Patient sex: M
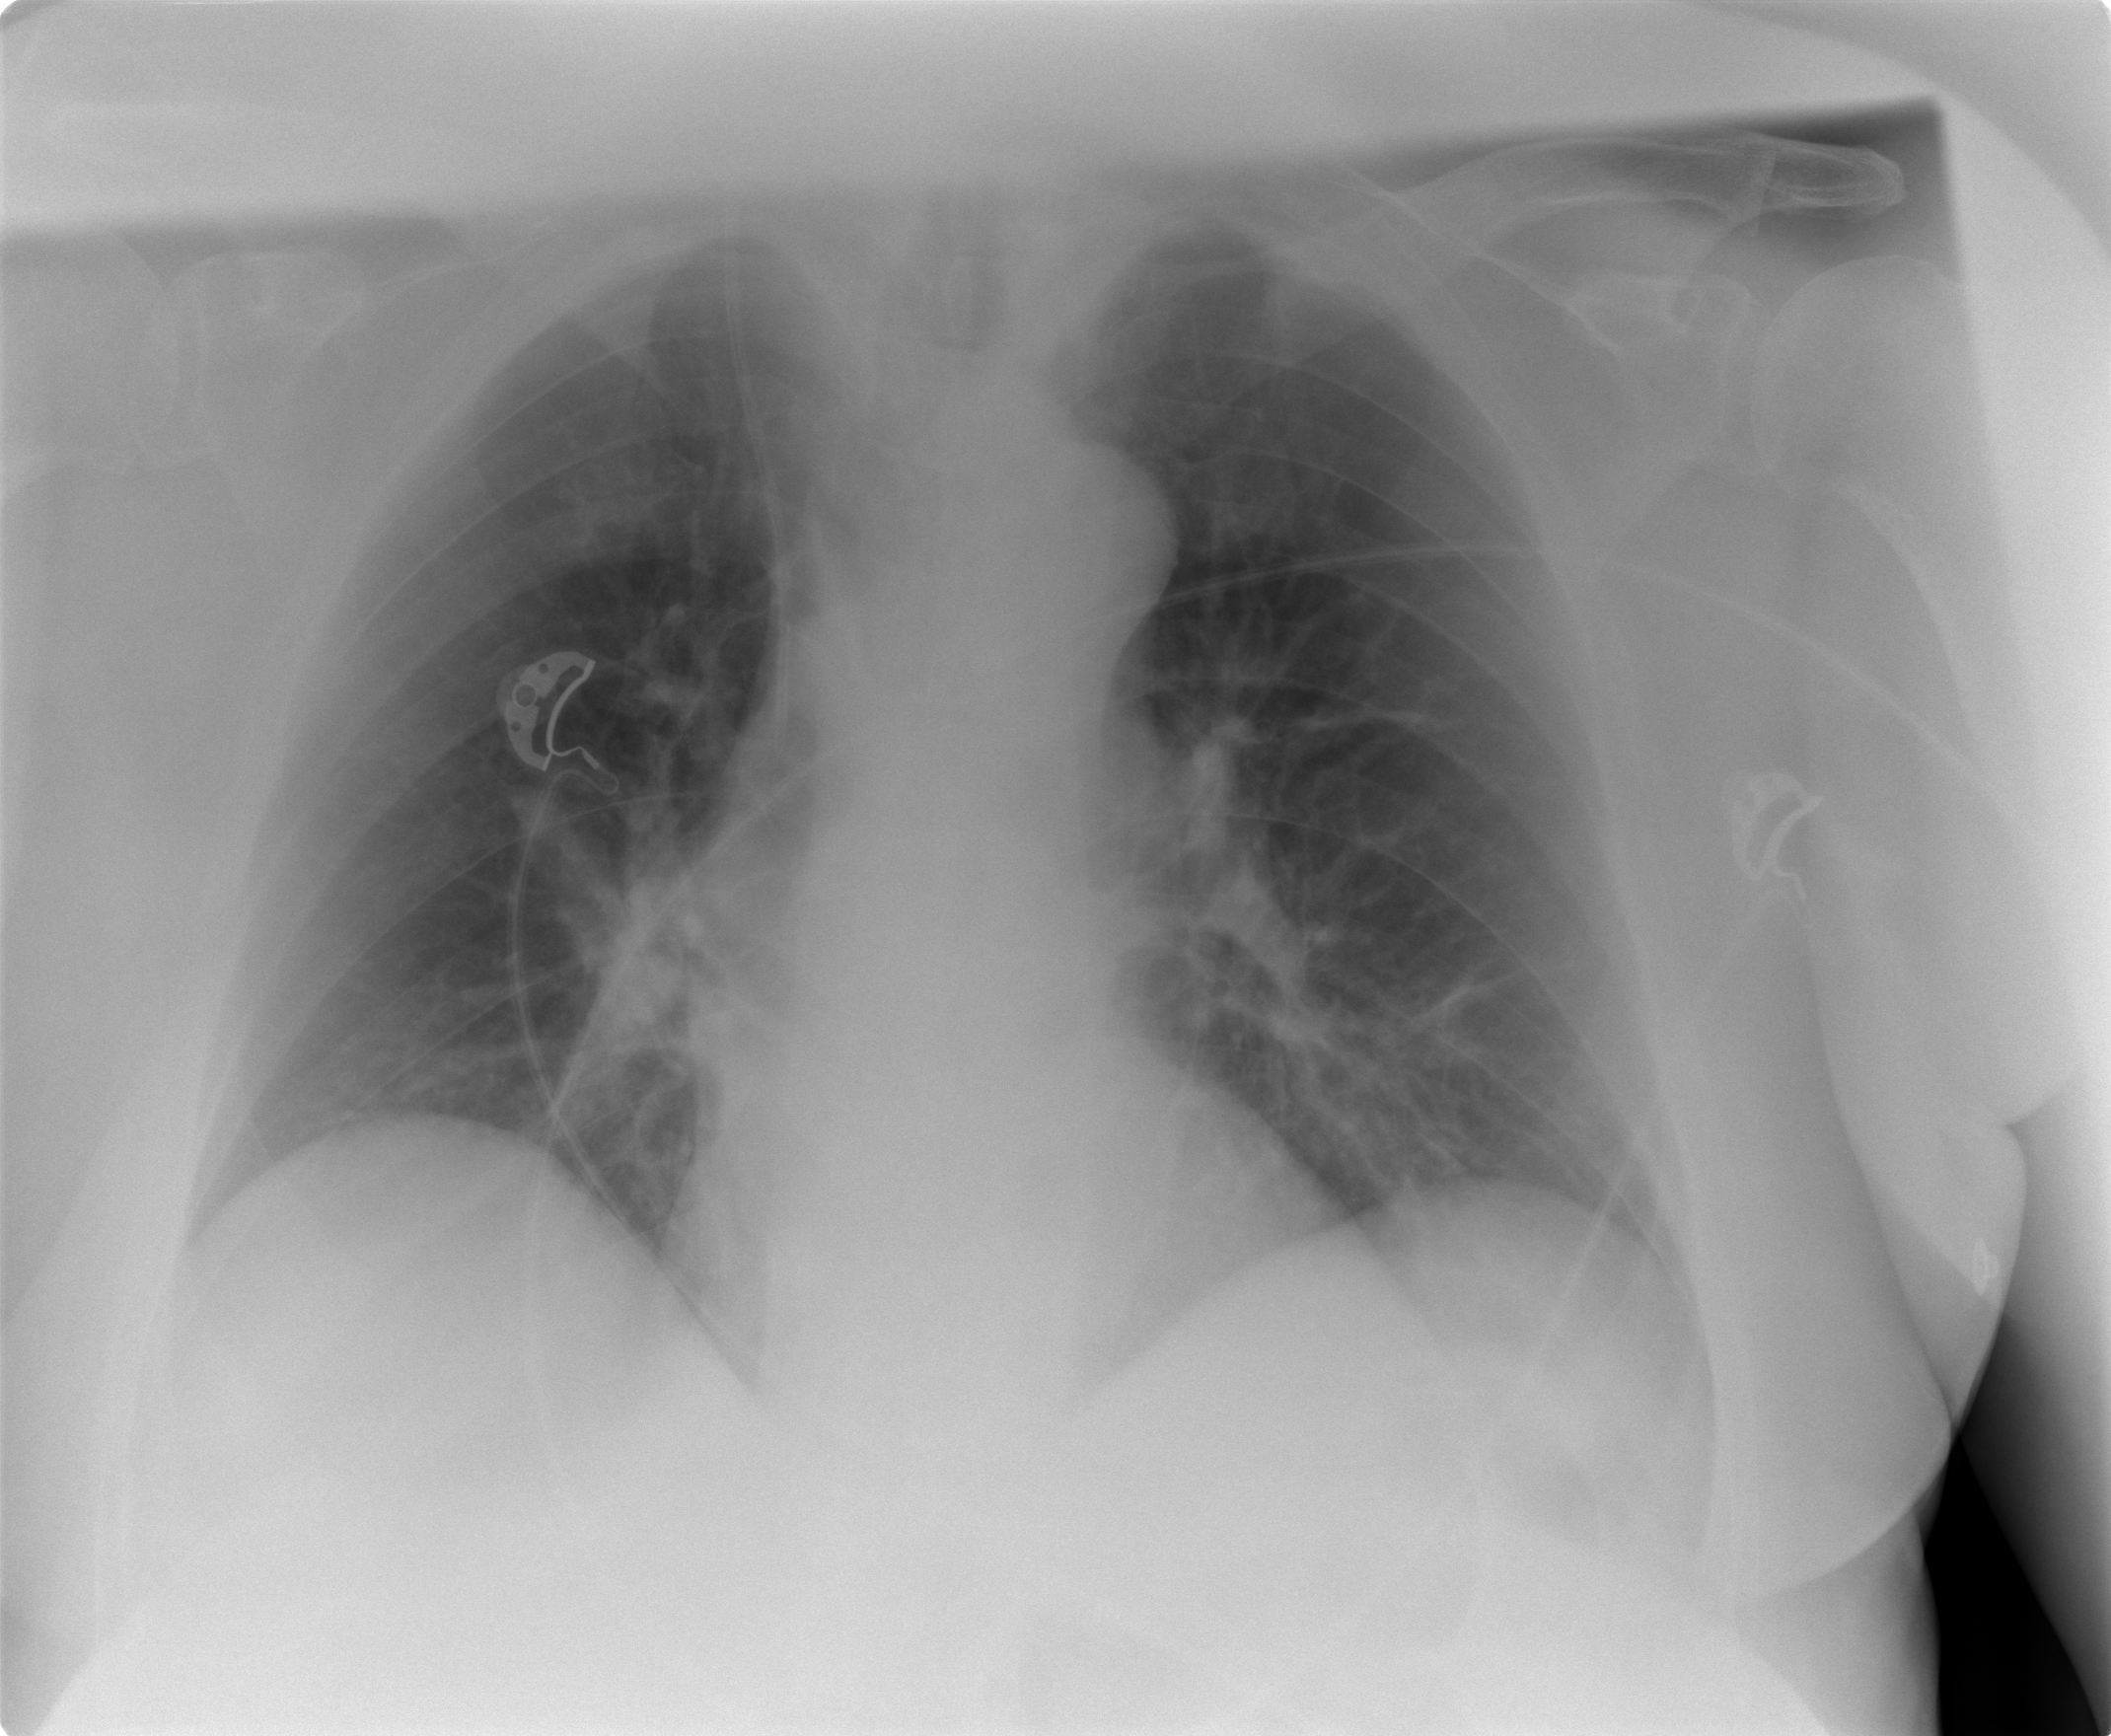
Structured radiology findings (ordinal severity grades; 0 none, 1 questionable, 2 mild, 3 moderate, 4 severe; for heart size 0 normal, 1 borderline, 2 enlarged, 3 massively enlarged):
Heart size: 0
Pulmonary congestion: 0
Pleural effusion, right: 0
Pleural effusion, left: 0
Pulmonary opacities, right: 0
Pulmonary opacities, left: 0
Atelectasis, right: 2
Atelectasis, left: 2